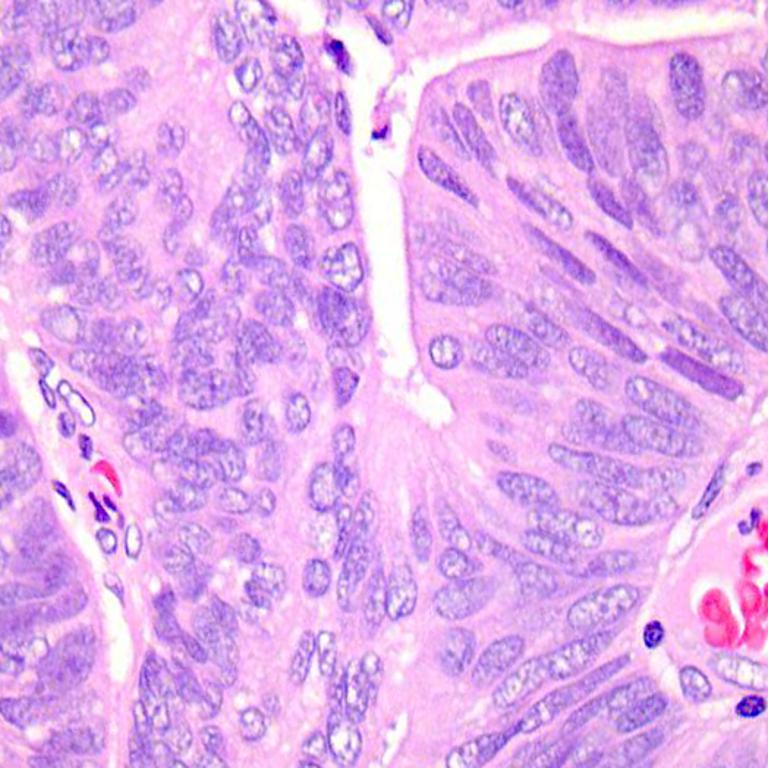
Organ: colon
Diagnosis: adenocarcinomas